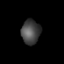
Tissue: prostate
Cell type: T cells
Senescence score: 0.7264
Nuclear area (px): 450
Mean DAPI intensity: 70.404